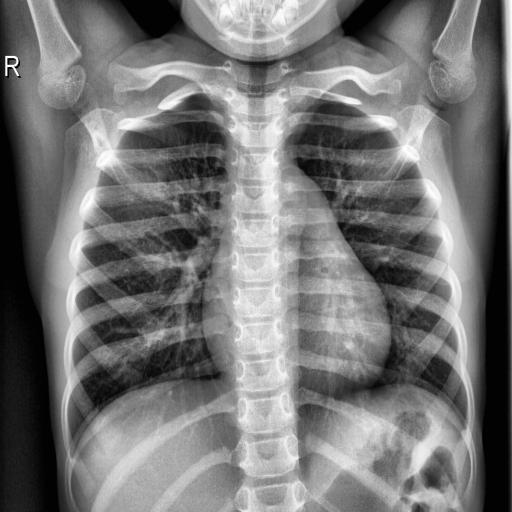
Finding: NORMAL